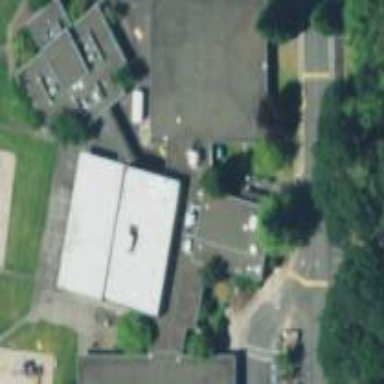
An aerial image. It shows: School building.